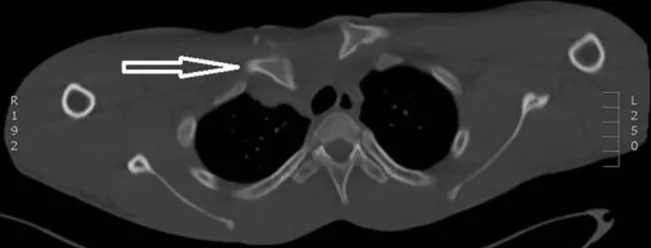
computed tomography scan view of the sternoclavicular dislocation.
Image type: radiology (ct)